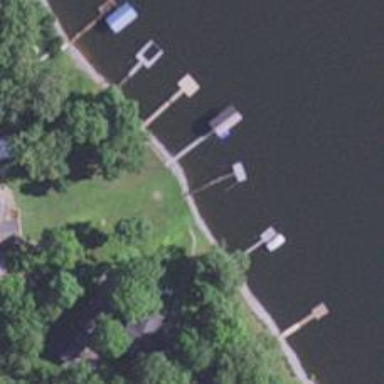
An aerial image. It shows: Man-made pier.